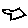
Label: hexagon